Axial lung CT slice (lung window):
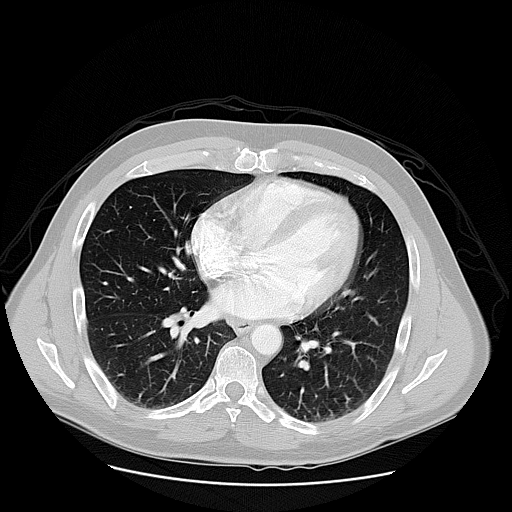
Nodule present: no